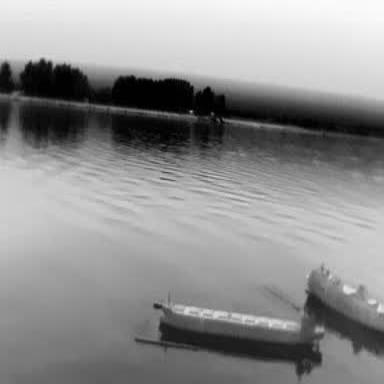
There is a liner in the infrared image.